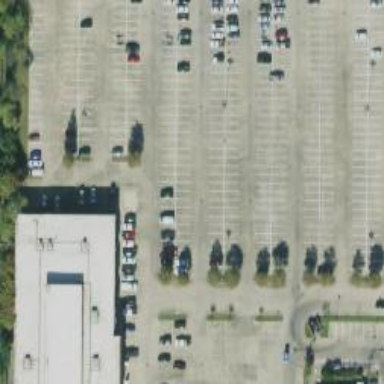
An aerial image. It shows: Parking space.